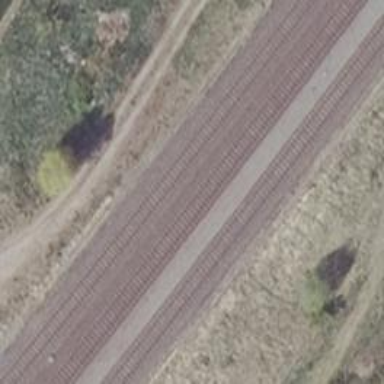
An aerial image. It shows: Railway track.